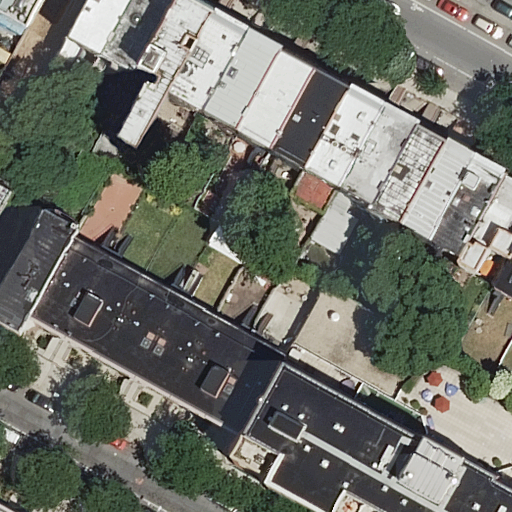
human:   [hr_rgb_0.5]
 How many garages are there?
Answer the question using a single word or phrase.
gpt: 0

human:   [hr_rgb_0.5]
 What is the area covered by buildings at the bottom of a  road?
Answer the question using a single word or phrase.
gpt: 3952m2

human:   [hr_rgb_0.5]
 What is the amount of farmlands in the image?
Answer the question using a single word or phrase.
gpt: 0

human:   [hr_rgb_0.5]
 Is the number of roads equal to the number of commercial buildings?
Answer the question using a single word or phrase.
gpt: no

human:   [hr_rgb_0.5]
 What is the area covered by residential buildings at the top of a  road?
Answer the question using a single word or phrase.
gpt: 2889m2

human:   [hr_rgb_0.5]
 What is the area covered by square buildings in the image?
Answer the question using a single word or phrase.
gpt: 0m2

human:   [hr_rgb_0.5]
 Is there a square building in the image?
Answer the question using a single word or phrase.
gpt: no

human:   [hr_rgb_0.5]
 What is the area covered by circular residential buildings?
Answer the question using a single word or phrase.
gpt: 0m2

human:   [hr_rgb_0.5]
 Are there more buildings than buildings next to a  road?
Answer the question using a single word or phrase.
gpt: no

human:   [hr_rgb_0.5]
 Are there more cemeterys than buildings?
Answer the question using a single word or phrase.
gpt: no

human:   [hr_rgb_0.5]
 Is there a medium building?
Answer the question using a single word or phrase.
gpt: yes

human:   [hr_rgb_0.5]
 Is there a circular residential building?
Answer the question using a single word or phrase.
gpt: no

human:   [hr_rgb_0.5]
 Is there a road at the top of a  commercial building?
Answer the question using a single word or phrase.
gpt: no

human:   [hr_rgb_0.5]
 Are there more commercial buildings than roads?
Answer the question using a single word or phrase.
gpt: no

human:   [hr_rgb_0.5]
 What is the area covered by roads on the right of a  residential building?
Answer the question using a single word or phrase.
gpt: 0m2

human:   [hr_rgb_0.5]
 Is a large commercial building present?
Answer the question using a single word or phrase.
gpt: no

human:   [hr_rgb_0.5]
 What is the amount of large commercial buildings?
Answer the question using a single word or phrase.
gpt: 0

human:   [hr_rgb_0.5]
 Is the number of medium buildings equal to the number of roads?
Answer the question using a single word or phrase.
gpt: no

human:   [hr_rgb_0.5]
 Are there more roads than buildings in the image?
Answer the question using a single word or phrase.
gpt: no

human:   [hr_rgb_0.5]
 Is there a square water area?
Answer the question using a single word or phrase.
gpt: no

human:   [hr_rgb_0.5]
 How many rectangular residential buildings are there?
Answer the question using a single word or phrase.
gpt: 23

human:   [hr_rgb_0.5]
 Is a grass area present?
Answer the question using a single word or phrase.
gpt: no

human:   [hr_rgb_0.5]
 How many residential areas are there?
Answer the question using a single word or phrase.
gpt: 0

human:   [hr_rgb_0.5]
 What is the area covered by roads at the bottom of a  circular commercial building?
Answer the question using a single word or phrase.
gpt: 0m2

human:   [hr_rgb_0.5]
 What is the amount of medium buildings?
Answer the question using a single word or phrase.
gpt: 19

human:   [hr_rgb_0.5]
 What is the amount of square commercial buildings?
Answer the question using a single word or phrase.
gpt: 0

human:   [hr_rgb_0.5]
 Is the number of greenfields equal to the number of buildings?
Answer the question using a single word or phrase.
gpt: no

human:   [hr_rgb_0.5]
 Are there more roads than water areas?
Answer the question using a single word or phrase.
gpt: yes

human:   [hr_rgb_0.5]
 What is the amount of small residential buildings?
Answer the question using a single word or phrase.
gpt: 6

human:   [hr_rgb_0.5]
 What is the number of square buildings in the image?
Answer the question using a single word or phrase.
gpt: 0

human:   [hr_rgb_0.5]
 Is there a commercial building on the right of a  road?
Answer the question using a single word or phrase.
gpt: no

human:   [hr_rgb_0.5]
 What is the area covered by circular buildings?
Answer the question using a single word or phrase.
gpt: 0m2

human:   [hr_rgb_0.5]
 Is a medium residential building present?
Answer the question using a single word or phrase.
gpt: yes

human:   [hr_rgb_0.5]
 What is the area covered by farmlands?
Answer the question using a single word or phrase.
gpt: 0m2

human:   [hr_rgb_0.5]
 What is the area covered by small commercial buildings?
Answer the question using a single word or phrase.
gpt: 0m2

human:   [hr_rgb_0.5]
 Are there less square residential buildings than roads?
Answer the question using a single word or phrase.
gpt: yes